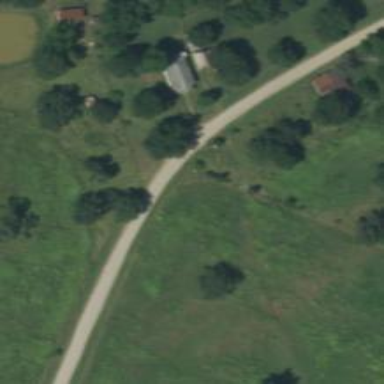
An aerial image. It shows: Unclassified road.